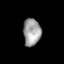
Tissue: prostate
Cell type: T cells
Senescence score: 0.2917
Nuclear area (px): 470
Mean DAPI intensity: 158.191